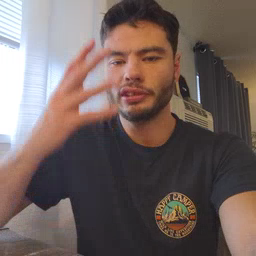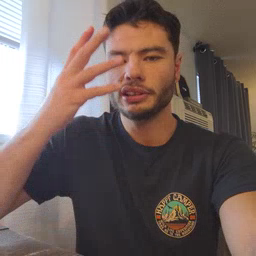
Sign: sad